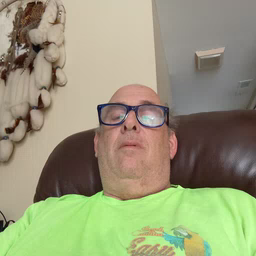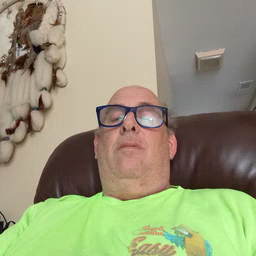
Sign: donkey